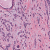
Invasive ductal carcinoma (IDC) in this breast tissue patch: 1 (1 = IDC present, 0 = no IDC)